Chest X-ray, AP view. Patient: 56 years old, sex F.
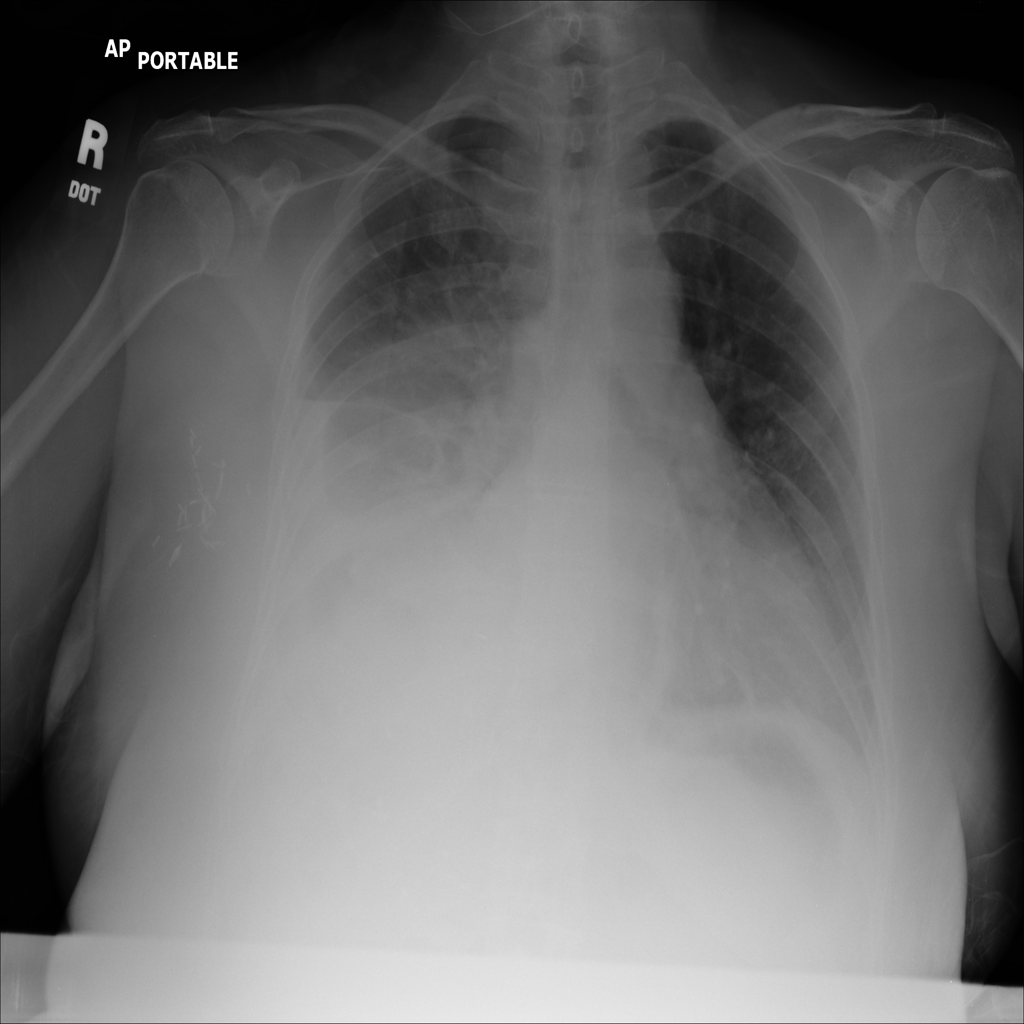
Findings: Effusion